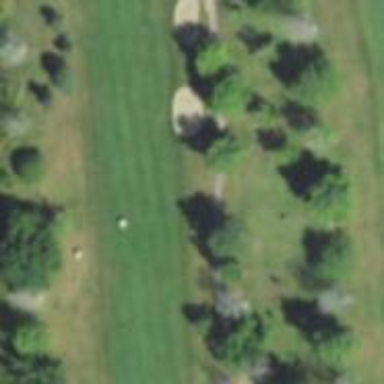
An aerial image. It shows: View of golf hole.